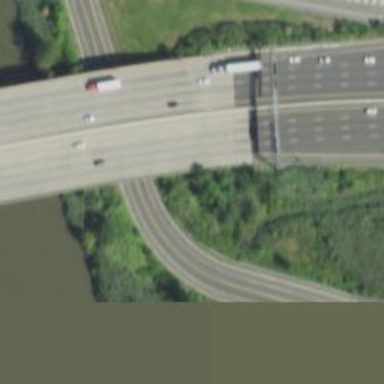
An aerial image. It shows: Bridge on urban freeway/expressway motorway.